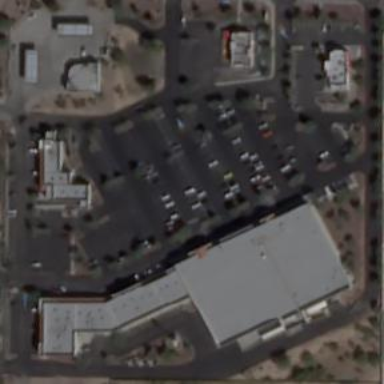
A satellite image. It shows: Retail area.